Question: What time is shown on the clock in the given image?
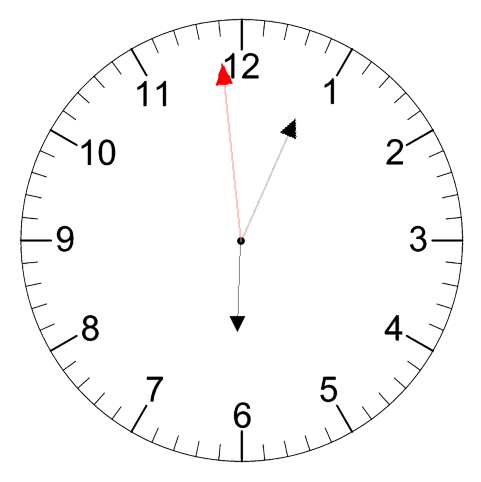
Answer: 06:03:59